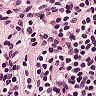
Metastatic tissue present: no